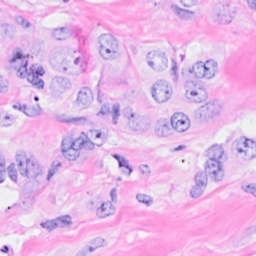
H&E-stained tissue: Breast